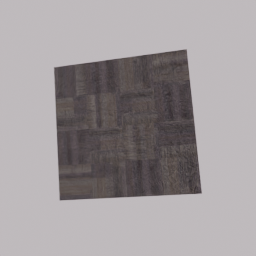
Label: decoration